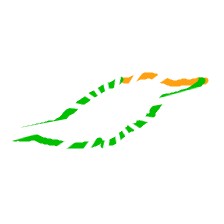
Shape: parallelogram